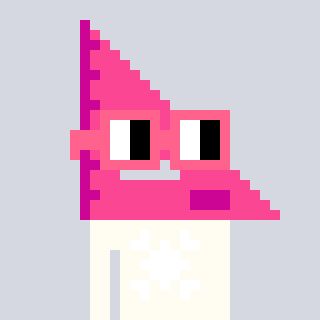
a pixel art character with square pink glasses, a squadron ruler-shaped head and a grayscale-colored body on a cool background